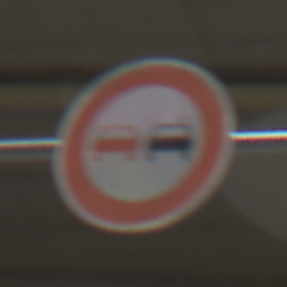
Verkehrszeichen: Ueberholverbot
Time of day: Midday
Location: Roofed (Urban)
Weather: Overcast
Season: NotSpecified
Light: Artificial